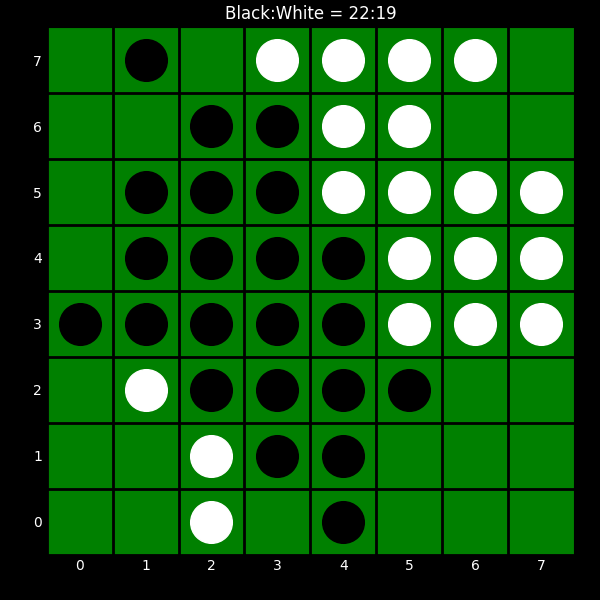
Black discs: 22
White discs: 19